Question: It works fine on ie and chrome just fine. I have tried a few simple fixes but not sure why nothing is working that i have tried.
'''
table {
*border-collapse: collapse; /* IE7 and lower */
border-spacing: 0;
width: auto;
margin-left:auto;
margin-right:auto;
margin-top: 1%;
}
.bordered {
border: solid #ccc 0px;
-moz-border-radius: 6px;
-webkit-border-radius: 6px;
border-radius: 6px;
-webkit-box-shadow: 0 1px 1px #ccc;
-moz-box-shadow: 0 1px 1px #ccc;
box-shadow: 0 1px 1px #ccc;
background-color:#ffffff;
}
.bordered tr:hover {
background: #fbf8e9;
-o-transition: all 0.1s ease-in-out;
-webkit-transition: all 0.1s ease-in-out;
-moz-transition: all 0.1s ease-in-out;
-ms-transition: all 0.1s ease-in-out;
transition: all 0.1s ease-in-out;
}
.bordered td, .bordered th {
border-left: 0px solid #ccc;
border-top: 0px solid #ccc;
padding: 10px;
text-align: left;
}
.bordered th {
background-color: #dce9f9;
background-image: -webkit-gradient(linear, left top, left bottom, from(#ebf3fc), to(#dce9f9));
background-image: -webkit-linear-gradient(top, #ebf3fc, #dce9f9);
background-image: -moz-linear-gradient(top, #ebf3fc, #dce9f9);
background-image: -ms-linear-gradient(top, #ebf3fc, #dce9f9);
background-image: -o-linear-gradient(top, #ebf3fc, #dce9f9);
background-image: linear-gradient(top, #ebf3fc, #dce9f9);
-webkit-box-shadow: 0 1px 0 rgba(255,255,255,.8) inset;
-moz-box-shadow:0 1px 0 rgba(255,255,255,.8) inset;
box-shadow: 0 1px 0 rgba(255,255,255,.8) inset;
border-top: none;
text-shadow: 0 1px 0 rgba(255,255,255,.5);
font-weight:900;
}
.bordered td:first-child, .bordered th:first-child {
border-left: none;
}
.bordered th:first-child {
-moz-border-radius: 6px 0 0 0;
-webkit-border-radius: 6px 0 0 0;
border-radius: 6px 0 0 0;
}
.bordered th:last-child {
-moz-border-radius: 0 6px 0 0;
-webkit-border-radius: 0 6px 0 0;
border-radius: 0 6px 0 0;
}
.bordered th:only-child{
-moz-border-radius: 6px 6px 0 0;
-webkit-border-radius: 6px 6px 0 0;
border-radius: 6px 6px 0 0;
}
.bordered tr:last-child td:first-child {
-moz-border-radius: 0 0 0 6px;
-webkit-border-radius: 0 0 0 6px;
border-radius: 0 0 0 6px;
}
.bordered tr:last-child td:last-child {
-moz-border-radius: 0 0 6px 0;
-webkit-border-radius: 0 0 6px 0;
border-radius: 0 0 6px 0;
}
/*----------------------*/
.zebra td, .zebra th {
padding: 10px;
border-bottom: 1px solid #f2f2f2;
}
.zebra tbody tr:nth-child(even) {
background: #f5f5f5;
-webkit-box-shadow: 0 1px 0 rgba(255,255,255,.8) inset;
-moz-box-shadow:0 1px 0 rgba(255,255,255,.8) inset;
box-shadow: 0 1px 0 rgba(255,255,255,.8) inset;
}
.zebra th {
text-align: left;
text-shadow: 0 1px 0 rgba(255,255,255,.5);
border-bottom: 1px solid #ccc;
background-color: #eee;
background-image: -webkit-gradient(linear, left top, left bottom, from(#f5f5f5), to(#eee));
background-image: -webkit-linear-gradient(top, #f5f5f5, #eee);
background-image: -moz-linear-gradient(top, #f5f5f5, #eee);
background-image: -ms-linear-gradient(top, #f5f5f5, #eee);
background-image: -o-linear-gradient(top, #f5f5f5, #eee);
background-image: linear-gradient(top, #f5f5f5, #eee);
}
.zebra th:first-child {
-moz-border-radius: 6px 0 0 0;
-webkit-border-radius: 6px 0 0 0;
border-radius: 6px 0 0 0;
}
.zebra th:last-child {
-moz-border-radius: 0 6px 0 0;
-webkit-border-radius: 0 6px 0 0;
border-radius: 0 6px 0 0;
}
.zebra th:only-child{
-moz-border-radius: 6px 6px 0 0;
-webkit-border-radius: 6px 6px 0 0;
border-radius: 6px 6px 0 0;
}
.zebra tfoot td {
border-bottom: 0;
border-top: 1px solid #fff;
background-color: #f1f1f1;
}
.zebra tfoot td:first-child {
-moz-border-radius: 0 0 0 6px;
-webkit-border-radius: 0 0 0 6px;
border-radius: 0 0 0 6px;
}
.zebra tfoot td:last-child {
-moz-border-radius: 0 0 6px 0;
-webkit-border-radius: 0 0 6px 0;
border-radius: 0 0 6px 0;
}
.zebra tfoot td:only-child{
-moz-border-radius: 0 0 6px 6px;
-webkit-border-radius: 0 0 6px 6px
border-radius: 0 0 6px 6px
}
'''
Table example
'''
<table class="bordered">
<thead>
<tr>
<th>Create Database</th>
<th>
<?php
if ($_SESSION['dbcreatecode'] == 1){
echo 'Added database successfully!';
$_SESSION['dbcreatecode'] = 0;
}
elseif (($_SESSION['dbcreatecode'] == 2)){
echo 'Failed to add database!';
$_SESSION['dbcreatecode'] = 0;
}
?>
</th>
</tr>
</thead>
<tr>
<td>DB Nickname</td>
<td><input name="dbnick" placeholder="Name" type="text2" id="dbnick"></td>
</tr>
<tr id="checkdb" style="display: none">
<td></td>
<td><div id="dbnick_availability_result"></div></td>
</tr>
<tr>
<td>DB Name</td>
<td><input name="dbname" placeholder="Name" type="text2" id="dbname"></td>
</tr>
<tr>
<td>IP Address</td>
<td><input name="dbip" placeholder="IP Address" type="text2" id="dbip"></td>
</tr>
<tr>
<td>DB User</td>
<td><input name="dbuser" placeholder="Username" type="text2" id="dbuser"></td>
</tr>
<tr>
<td>DB Pass</td>
<td><input name="dbpass" placeholder="Password" type="text2" id="dbpass"></td>
</tr>
<tr>
<td>DB SQLPort</td>
<td><input name="dbport" placeholder="SQL Port" type="text2" id="dbport"></td>
</tr>
<tr>
<td></td>
<td>
<button class ="createbutton" type="submit" name="Create" value="Create"></button>
</td>
</tr>
</table>
'''
I am also curious if no tags are specified on text what is that text considered in css?

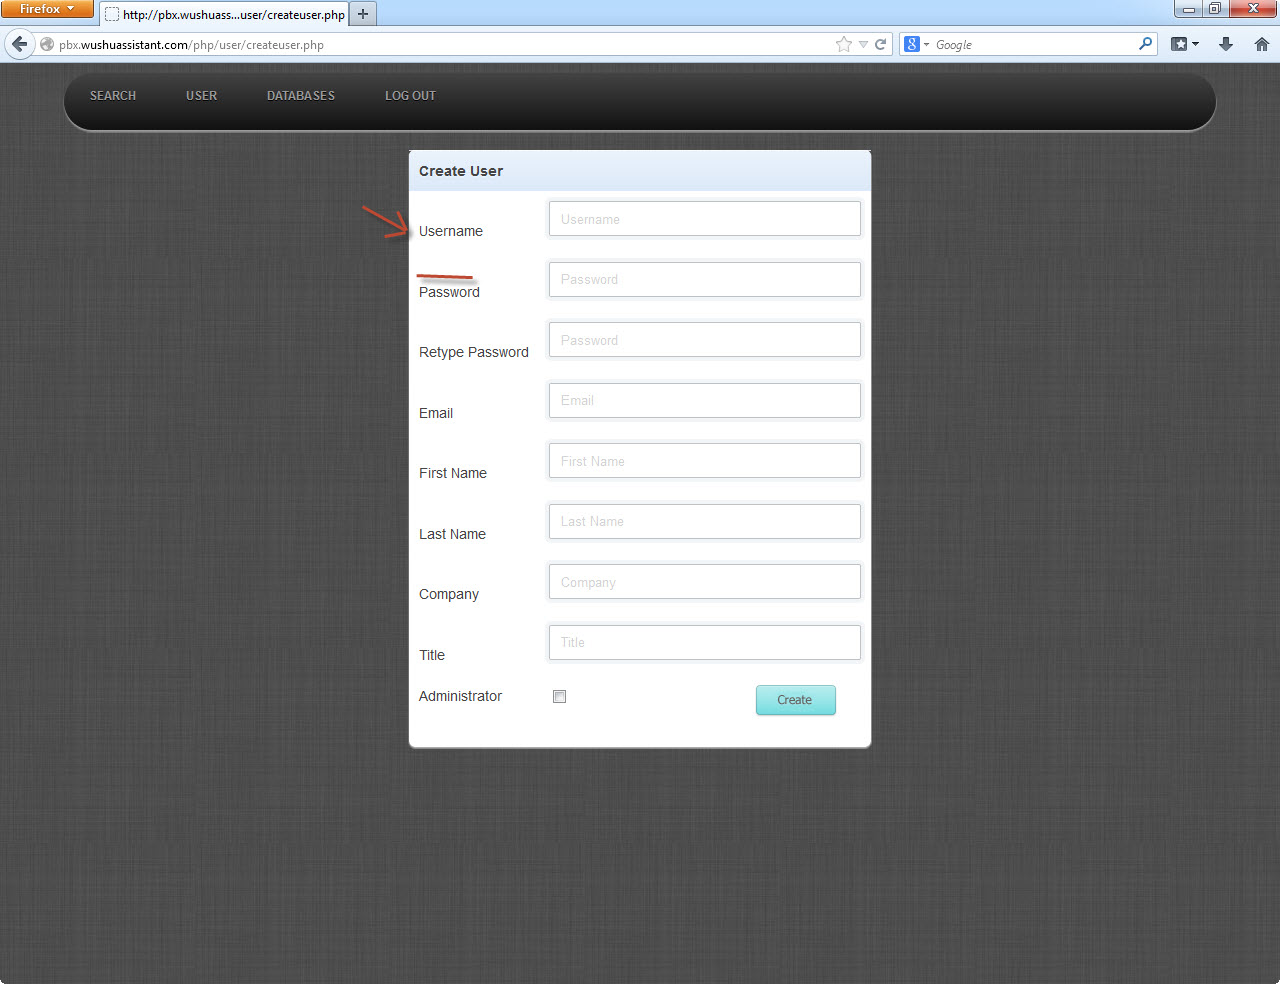
Answer: <URL> because you have
'''
.bordered td, .bordered th {
text-align: left;
}
'''
change it to 'text-align: center;' (or 'text-align: right;' ... it is not clear what you are asking, aligning each text to the middle of the '<td>', each text to the middle of the '<table>', or something else) to make it works.
Now that you edited your post, it's evident that you mean VERTICALLY aligned.
Well, opening the fiddle at the beginning of this answer (your code), they are vertically aligned. If you set
'''
.bordered td, .bordered th {
height: 50px;
}
'''
they are still aligned.
The problem is in the CSS you have showed to us, not in the one you did.
If I would have to guess, I would blame the custom Text Boxes.